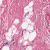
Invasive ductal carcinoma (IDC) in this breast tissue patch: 0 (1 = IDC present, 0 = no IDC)